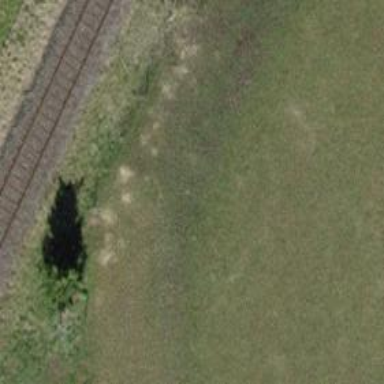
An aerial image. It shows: Track with grade 2 tracktype.